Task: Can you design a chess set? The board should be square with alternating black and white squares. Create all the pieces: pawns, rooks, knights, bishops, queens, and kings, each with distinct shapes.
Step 2796:
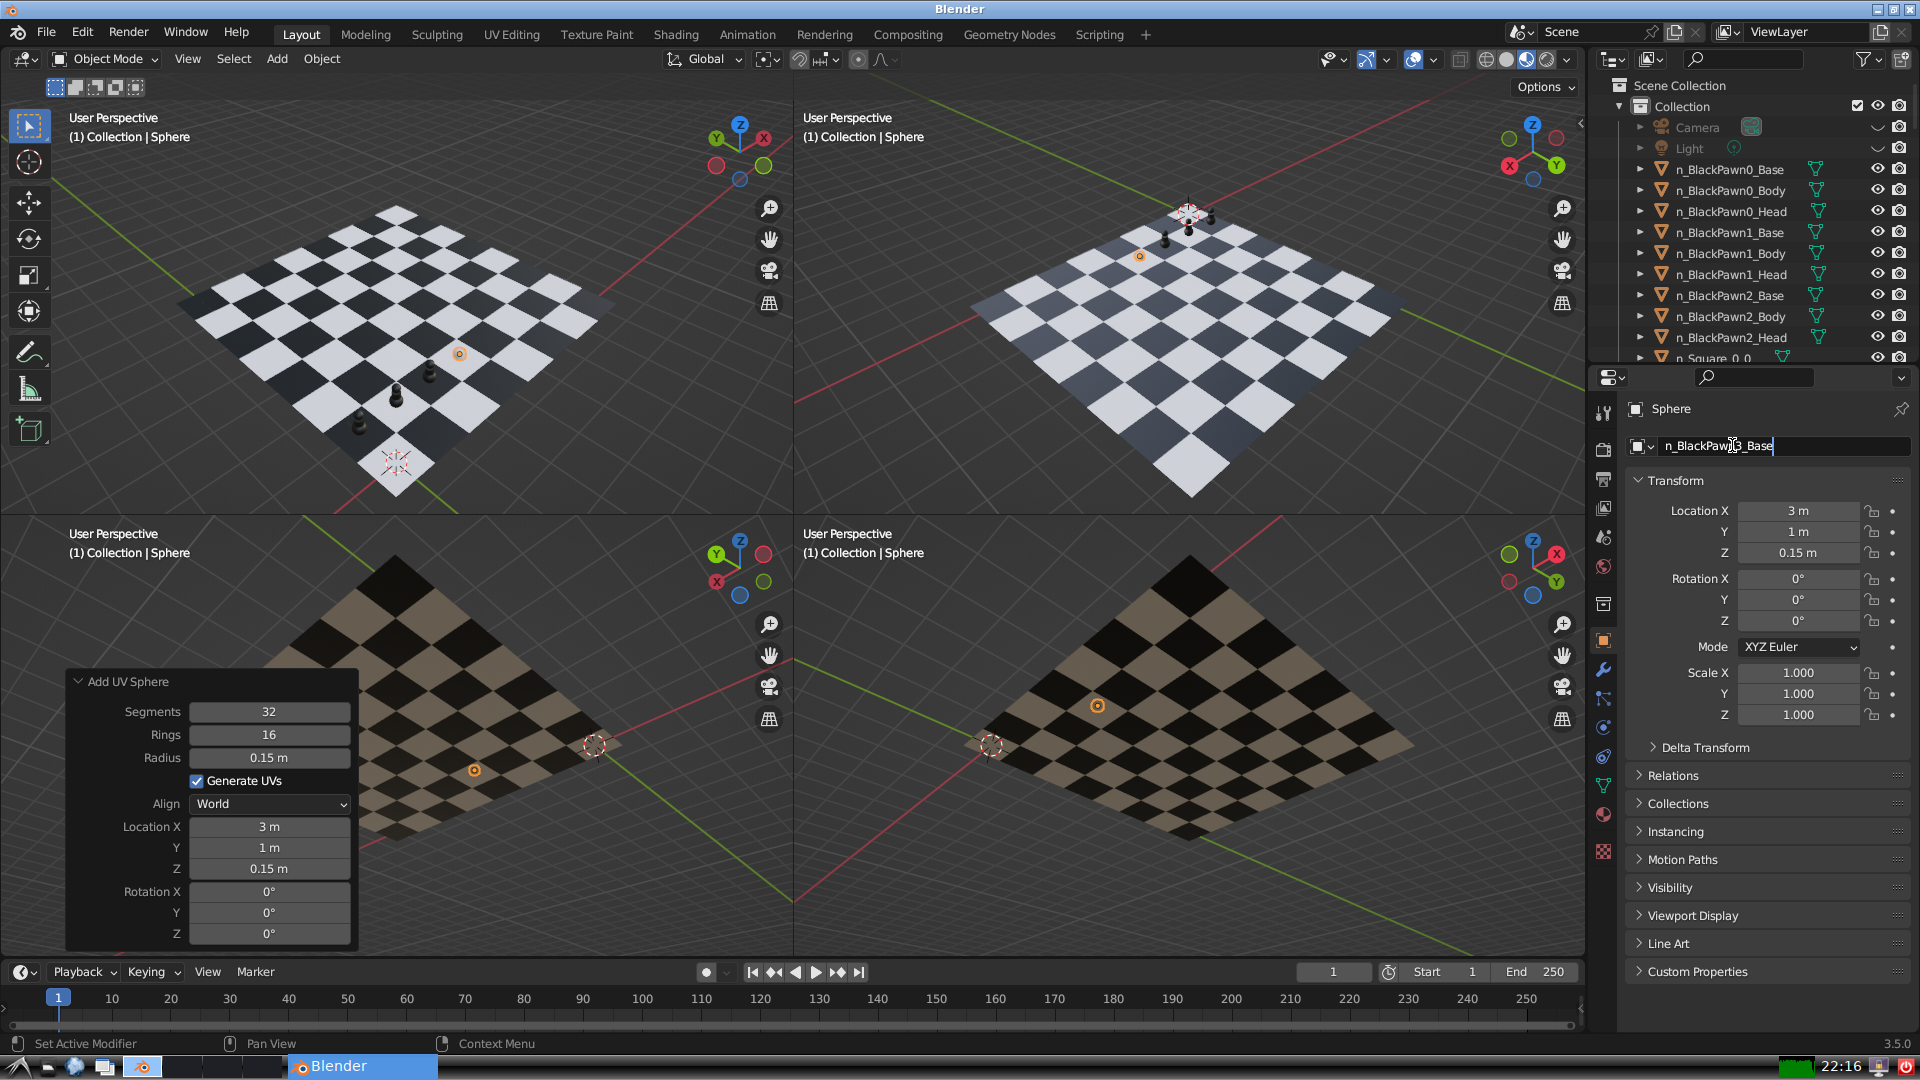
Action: {"key_press": ['Return']}